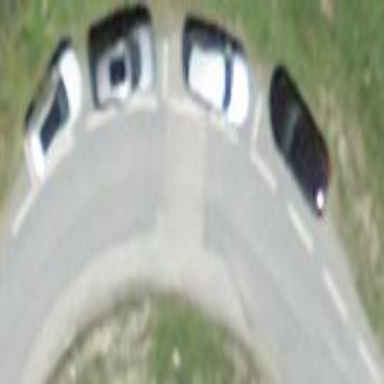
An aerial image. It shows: Street-side parallel parking available at this location.